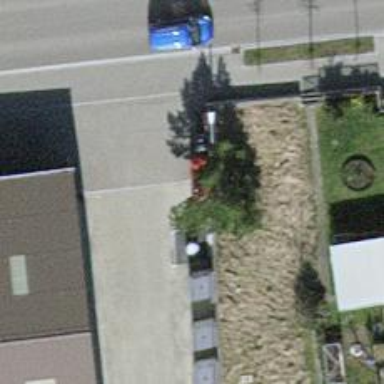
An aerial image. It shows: Recycling facility.